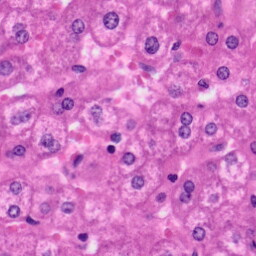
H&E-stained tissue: Liver